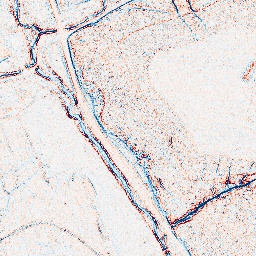
Category: classical
Decomposition family: uniform
Decomposition parameters: size: 3
Upsampling method: bicubic_16x
Upsampling parameters: scale: 16
Upsampling scale: 16